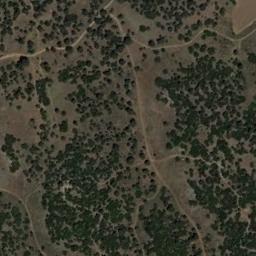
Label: chaparral